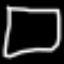
Label: square